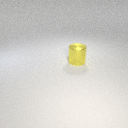
large yellow metal cylinder